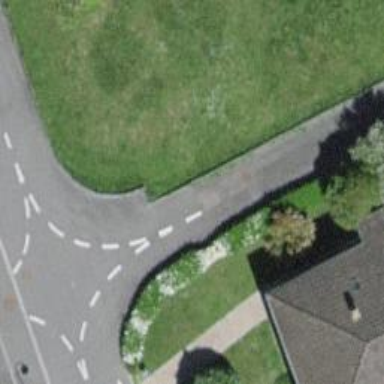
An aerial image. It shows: Living street.